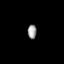
Tissue: prostate
Cell type: T cells
Senescence score: 0.33
Nuclear area (px): 125
Mean DAPI intensity: 153.8